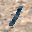
Label: 1